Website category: phone
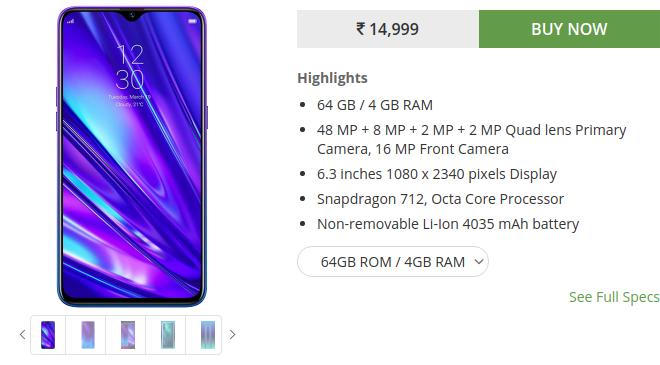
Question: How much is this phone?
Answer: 14,999

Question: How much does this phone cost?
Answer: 14,999

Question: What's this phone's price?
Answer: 14,999

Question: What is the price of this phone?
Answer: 14,999

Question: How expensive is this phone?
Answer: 14,999

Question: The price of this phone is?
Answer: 14,999

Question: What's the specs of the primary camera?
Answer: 48 MP + 8 MP + 2 MP + 2 MP Quad lens Primary Camera

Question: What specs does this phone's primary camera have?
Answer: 48 MP + 8 MP + 2 MP + 2 MP Quad lens Primary Camera

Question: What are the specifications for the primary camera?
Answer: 48 MP + 8 MP + 2 MP + 2 MP Quad lens Primary Camera

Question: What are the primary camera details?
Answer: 48 MP + 8 MP + 2 MP + 2 MP Quad lens Primary Camera

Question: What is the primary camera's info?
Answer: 48 MP + 8 MP + 2 MP + 2 MP Quad lens Primary Camera

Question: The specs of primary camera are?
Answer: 48 MP + 8 MP + 2 MP + 2 MP Quad lens Primary Camera

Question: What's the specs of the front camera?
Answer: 16 MP Front Camera

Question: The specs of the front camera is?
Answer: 16 MP Front Camera

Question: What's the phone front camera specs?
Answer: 16 MP Front Camera

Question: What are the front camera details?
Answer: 16 MP Front Camera

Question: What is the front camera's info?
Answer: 16 MP Front Camera

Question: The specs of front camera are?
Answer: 16 MP Front Camera

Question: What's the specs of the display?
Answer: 6.3 inches 1080 x 2340 pixels Display

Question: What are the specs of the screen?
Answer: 6.3 inches 1080 x 2340 pixels Display

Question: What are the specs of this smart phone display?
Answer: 6.3 inches 1080 x 2340 pixels Display

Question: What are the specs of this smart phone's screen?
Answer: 6.3 inches 1080 x 2340 pixels Display

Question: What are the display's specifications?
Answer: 6.3 inches 1080 x 2340 pixels Display

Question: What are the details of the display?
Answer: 6.3 inches 1080 x 2340 pixels Display

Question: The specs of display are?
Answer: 6.3 inches 1080 x 2340 pixels Display

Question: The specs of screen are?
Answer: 6.3 inches 1080 x 2340 pixels Display

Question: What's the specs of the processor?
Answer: Snapdragon 712, Octa Core Processor

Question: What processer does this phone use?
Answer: Snapdragon 712, Octa Core Processor

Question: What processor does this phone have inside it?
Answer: Snapdragon 712, Octa Core Processor

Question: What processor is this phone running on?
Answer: Snapdragon 712, Octa Core Processor

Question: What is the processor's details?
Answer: Snapdragon 712, Octa Core Processor

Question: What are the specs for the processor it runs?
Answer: Snapdragon 712, Octa Core Processor

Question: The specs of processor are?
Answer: Snapdragon 712, Octa Core Processor

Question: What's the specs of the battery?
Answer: Non-removable Li-Ion 4035 mAh battery

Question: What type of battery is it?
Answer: Non-removable Li-Ion 4035 mAh battery

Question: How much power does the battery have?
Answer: Non-removable Li-Ion 4035 mAh battery

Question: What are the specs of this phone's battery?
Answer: Non-removable Li-Ion 4035 mAh battery

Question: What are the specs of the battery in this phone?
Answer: Non-removable Li-Ion 4035 mAh battery

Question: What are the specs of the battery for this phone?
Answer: Non-removable Li-Ion 4035 mAh battery

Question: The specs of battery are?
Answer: Non-removable Li-Ion 4035 mAh battery